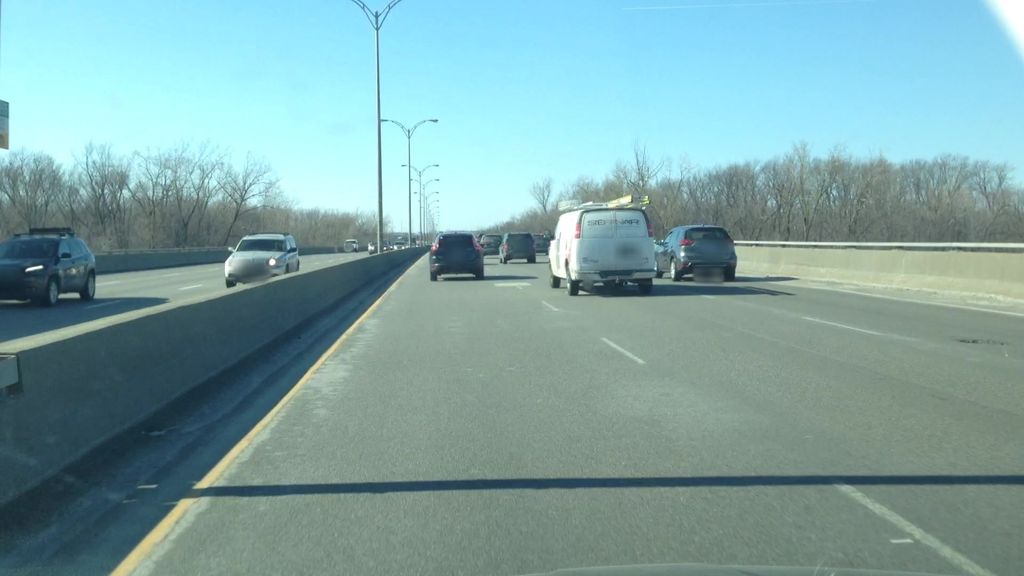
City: montreal